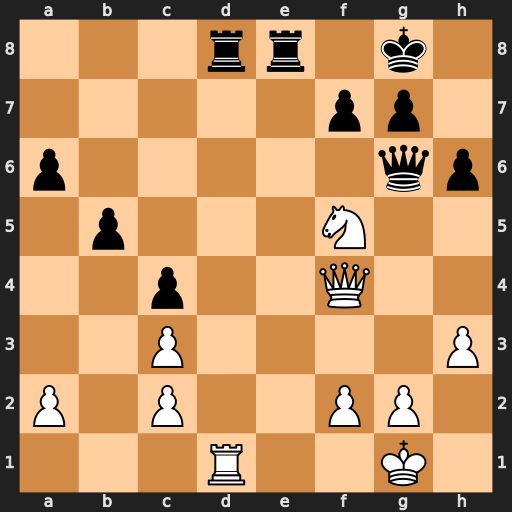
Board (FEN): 3rr1k1/5pp1/p5qp/1p3N2/2p2Q2/2P4P/P1P2PP1/3R2K1
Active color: w
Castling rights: -
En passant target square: -
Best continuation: Rxd8 Rxd8 Ne7+ Kh7 Nxg6